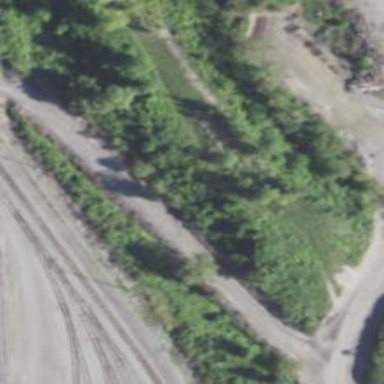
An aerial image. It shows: Abandoned railway.